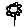
Label: flower